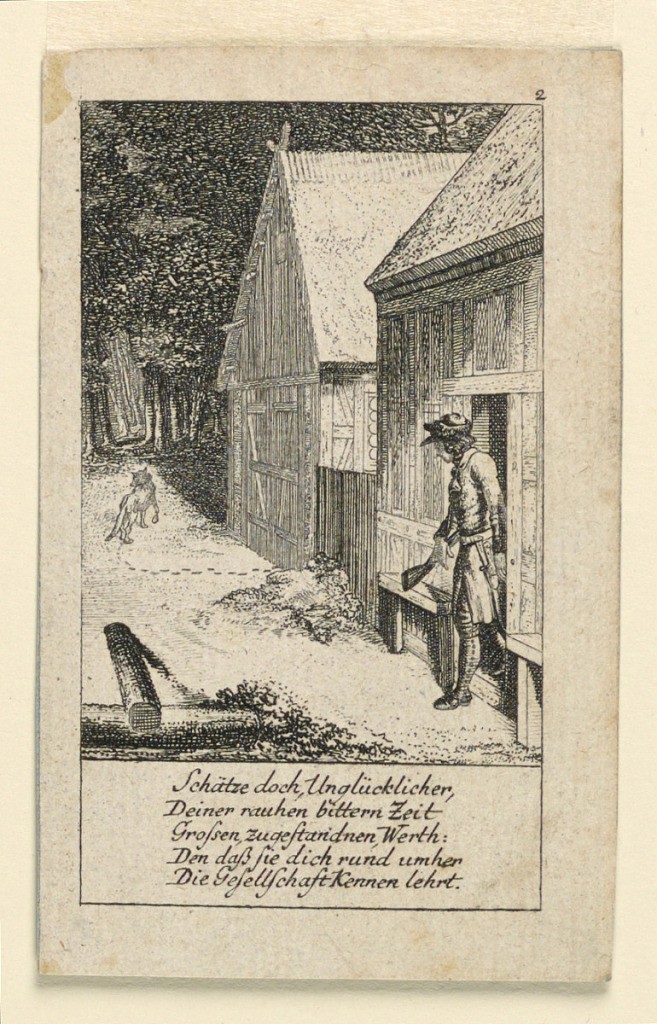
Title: The Devotee of Solitude, Illustration for "Königl: Grosbrit [anische] Genealogischer Kalender auf das 1780 Jahr Lauenberg bey J.G. Berenberg"
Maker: Daniel Nikolaus Chodowiecki, German, 1726 - 1801
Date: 1779
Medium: Stipple and line engraving on paper
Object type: Print
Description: A young hunter leaving a hut at night in moonlight. A wolf walks from a barn to the woods. The poem asks the unhappy to value the experience of his hard times, that he may learn to know society.